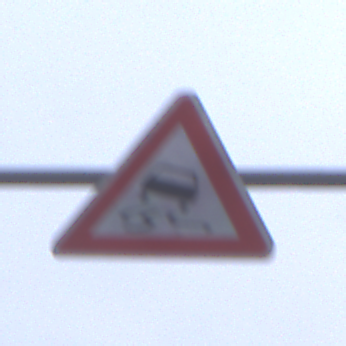
Verkehrszeichen: SchleuderOderRutschgefahr
Umgebung: Outdoor, Urban
Tageszeit: MorningAfternoon
Wetter: Overcast
Licht: Natural
Jahreszeit: NotSpecified
Kontrast: LowContrast